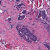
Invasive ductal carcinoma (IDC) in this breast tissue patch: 0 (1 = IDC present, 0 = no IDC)